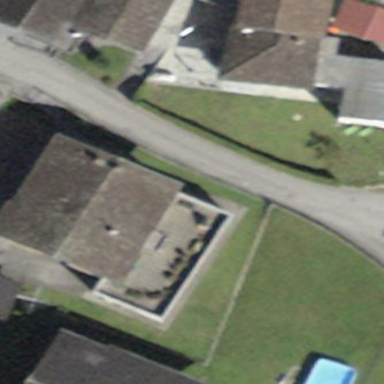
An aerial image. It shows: Detached building.